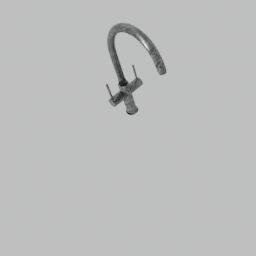
Label: appliances